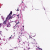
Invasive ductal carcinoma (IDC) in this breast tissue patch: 0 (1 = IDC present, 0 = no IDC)